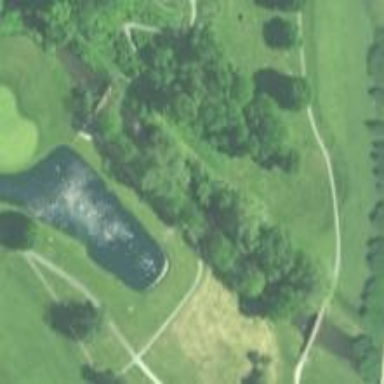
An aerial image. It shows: Scenic view of water hazard on golf course. The natural water feature adds beauty to the landscape.